Question: The app crashes at the line

> '''
class ImageValueCell: UITableViewCell, UITableViewDelegate, UITableViewDataSource {
@IBOutlet weak var imagesList: UITableView!
var imageArray: NSArray!
override func awakeFromNib() {
//super.awakeFromNib()
// Initialization code
imagesList.delegate = self;
imagesList.dataSource = self;
imageArray = NSArray()
imagesList.reloadData()
}
func addImagesValue(objectList: NSMutableArray, machine: WIFIMachine){
imageArray = objectList
imagesList.reloadData() //CRASHED HERE
}
'''
}
I trace through and found that imageList is nil when the crash happens. This is a custom cell with a UITableView created on the storyboard. Can anyone advise me on the possible solution that i could try?
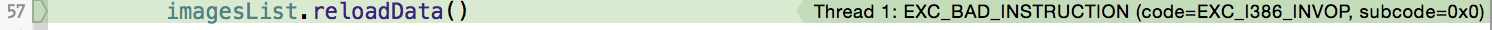
Answer: If you are calling 'addImagesValue' before the 'awakeFromNib' is called, then your code will empty the array. I don't think that is what you want. Here is a better solution:
'''
class ImageValueCell: UITableViewCell, UITableViewDelegate, UITableViewDataSource {
@IBOutlet weak var imagesList: UITableView!
var imageArray: NSArray = NSArray() {
didSet {
// whenever the imageArray changes, reload the imagesList
if let imagesList = imagesList {
imagesList.reloadData()
}
}
}
override func awakeFromNib() {
// why isn't the below done from inside the nib file? That's how I would do it.
imagesList.delegate = self
imagesList.dataSource = self
imagesList.reloadData()
}
func addImagesValue(objectList: NSMutableArray, machine: WIFIMachine){
imageArray = objectList
}
}
'''